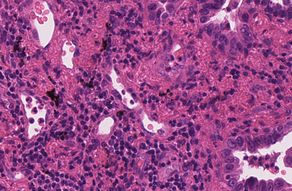
Tumor epithelial tissue: yes
Tumor-associated stroma tissue: yes
Normal tissue: no